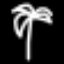
Label: palm tree